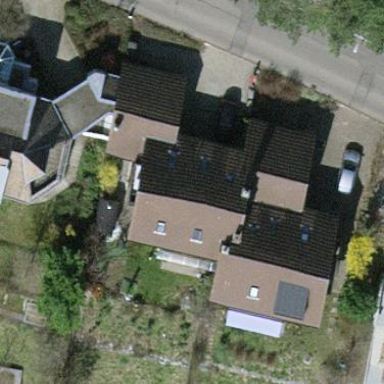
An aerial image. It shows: Terrace building.